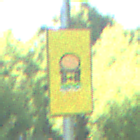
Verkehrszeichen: FahrzeugeMitWassergefaehrdenderLadungOhnePfeilsymbol
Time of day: MorningAfternoon
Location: Outdoor (Nature)
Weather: Clear
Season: NotSpecified
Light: Natural